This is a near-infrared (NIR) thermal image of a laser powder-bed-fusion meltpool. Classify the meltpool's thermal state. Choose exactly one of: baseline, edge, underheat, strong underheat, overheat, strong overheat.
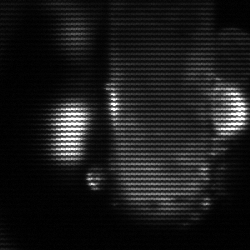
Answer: strong underheat